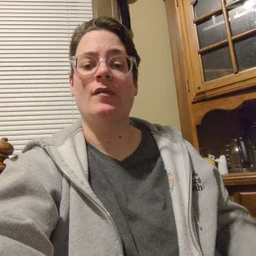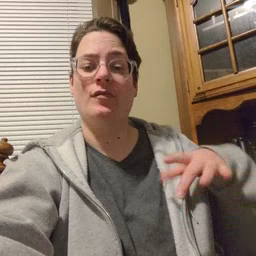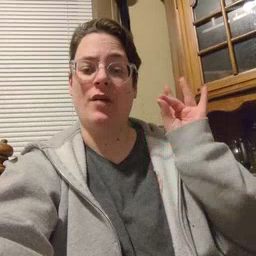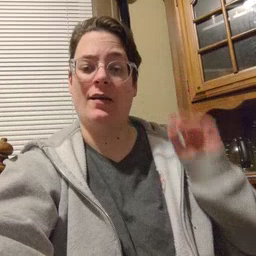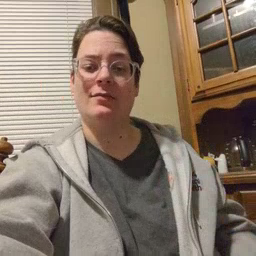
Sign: find